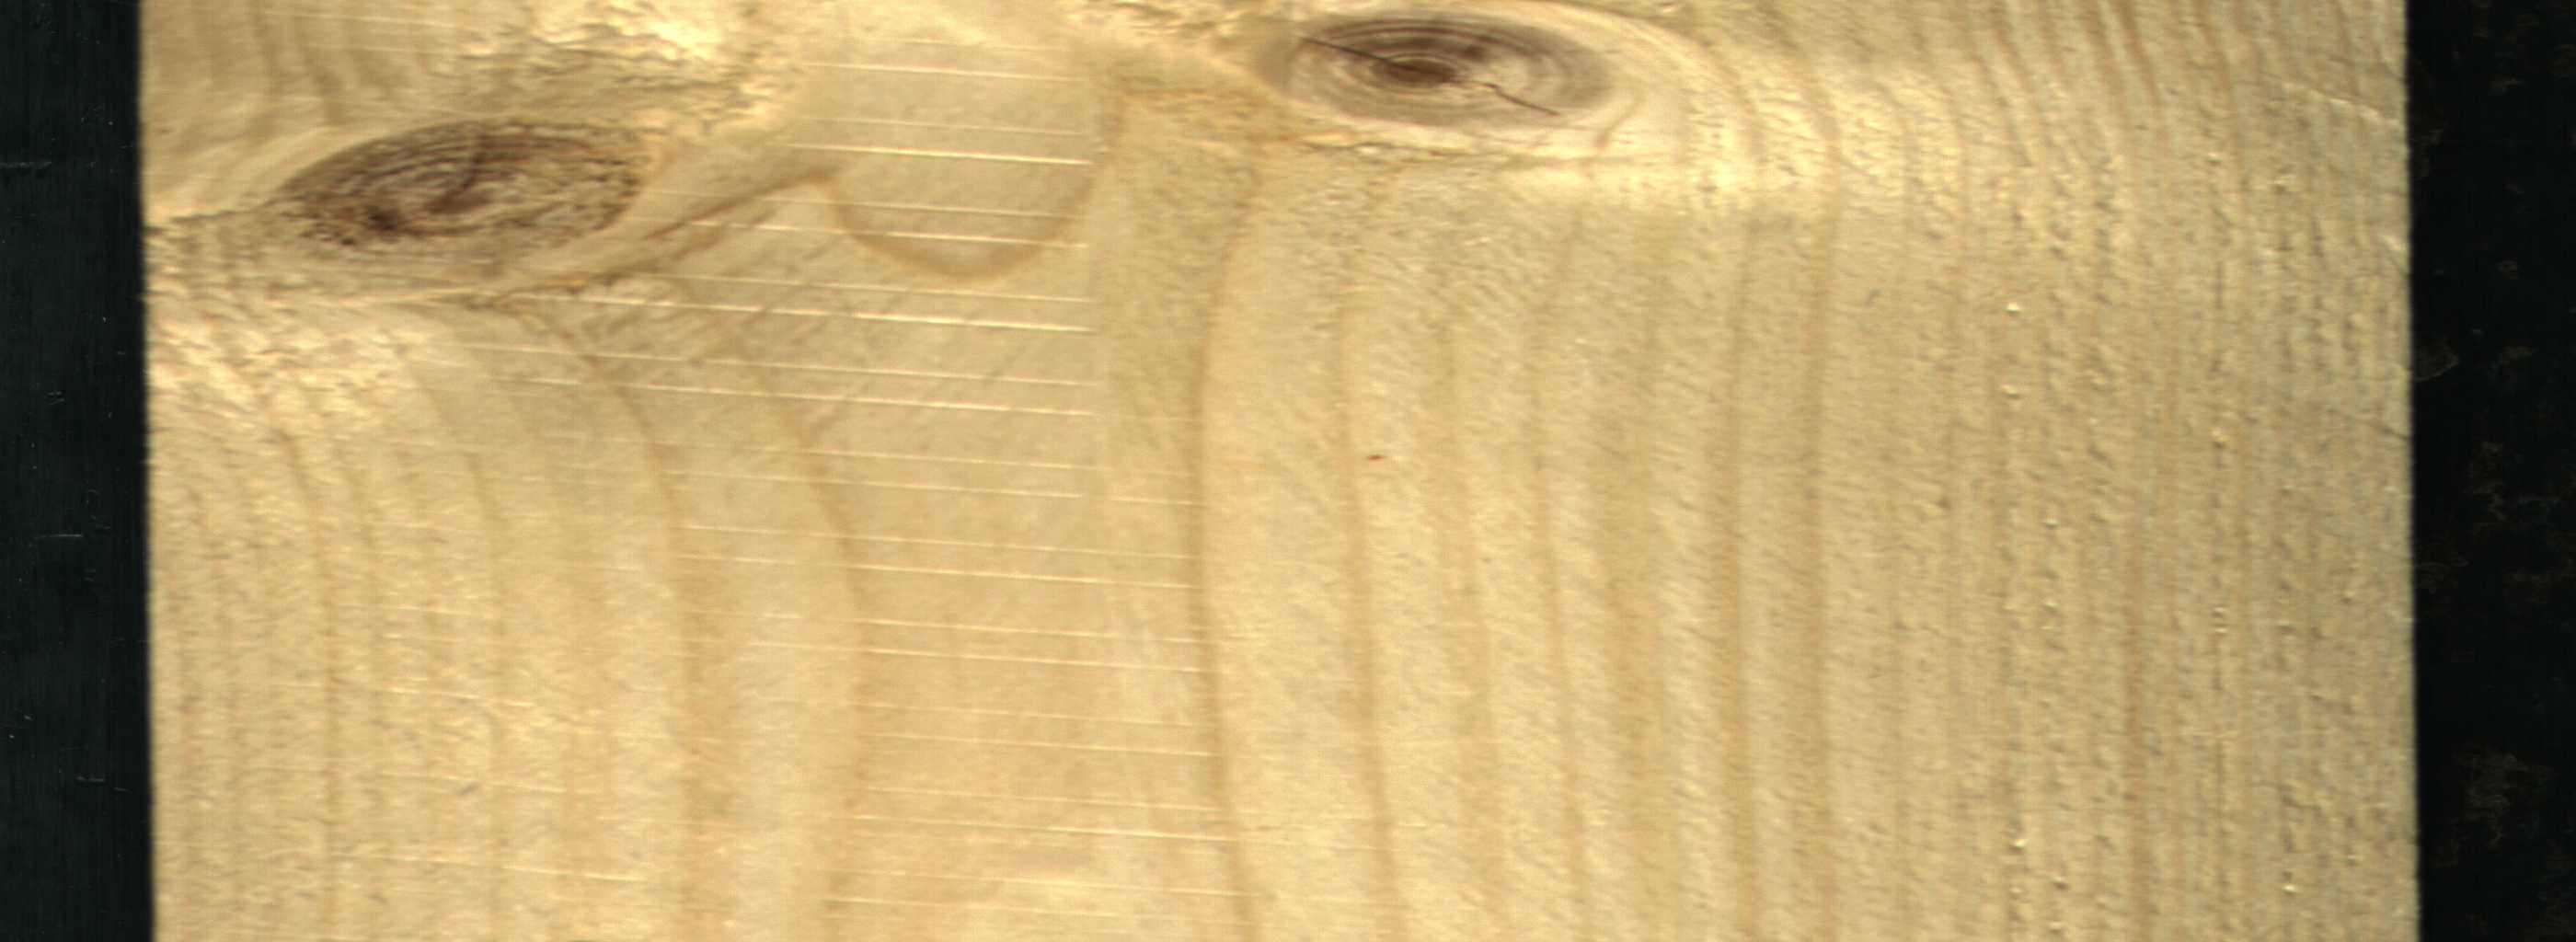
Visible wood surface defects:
knot_with_crack
Live_Knot